Field crop: maize
Growth stage: 2
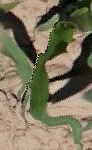
Species: maize